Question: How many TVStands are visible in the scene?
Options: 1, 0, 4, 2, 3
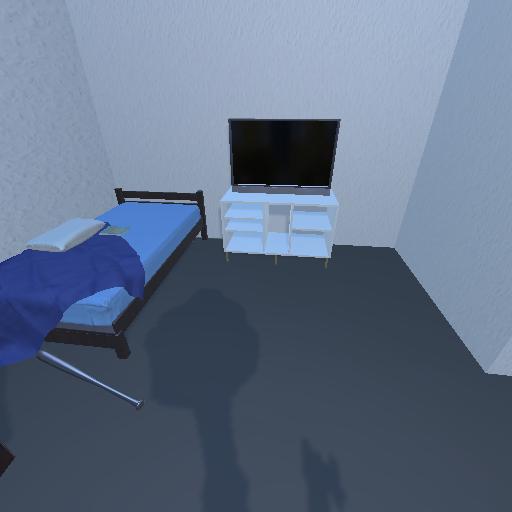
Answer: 1